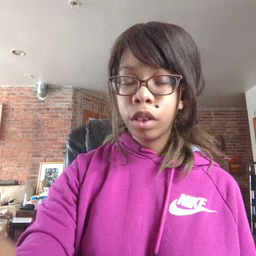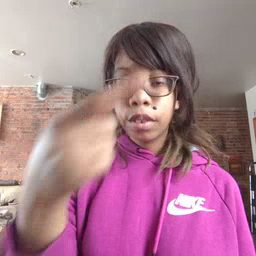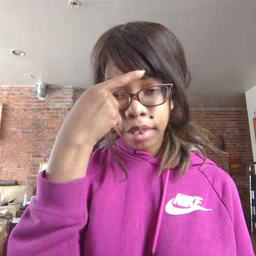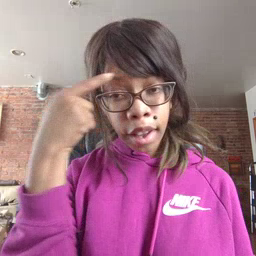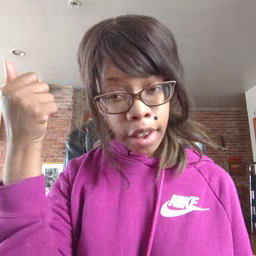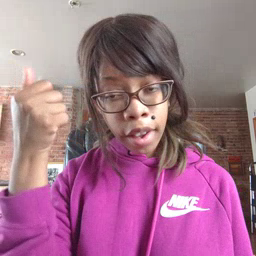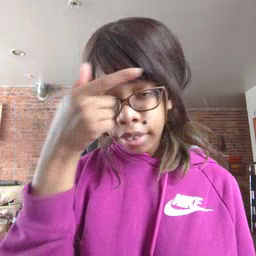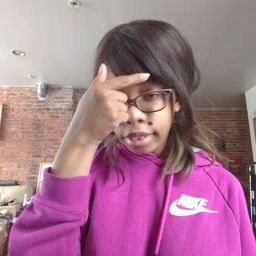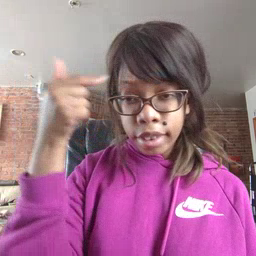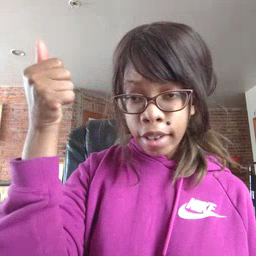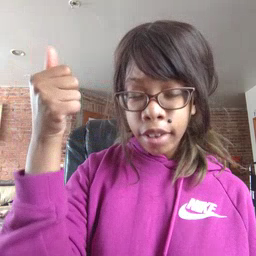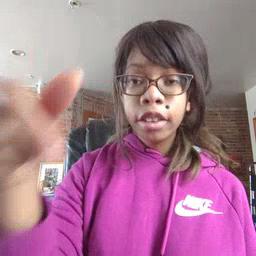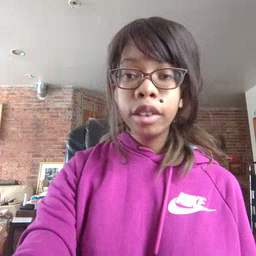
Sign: because